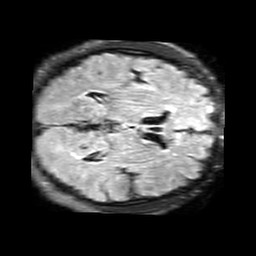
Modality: FLAIR
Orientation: axial
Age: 51
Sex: male
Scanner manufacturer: philips
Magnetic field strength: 3 T
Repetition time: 11 s
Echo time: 0.12 s